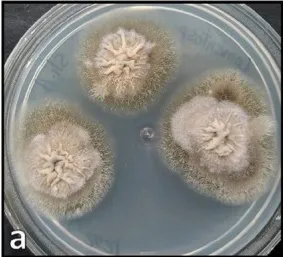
Surface and reverse of the isolated Lomentospora prolificans colony on Sabouraud dextrose agar after 4 days.
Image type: radiology (ct)